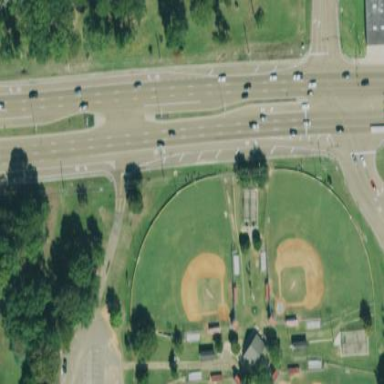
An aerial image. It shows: Baseball pitch for leisure land activities.